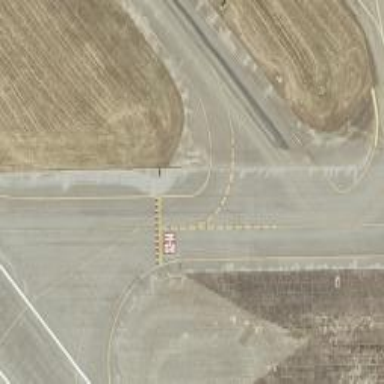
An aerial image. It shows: View of taxiway at the airport.